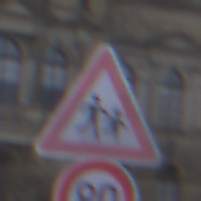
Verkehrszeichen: KinderLinks
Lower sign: Geschwindigkeit80
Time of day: MorningAfternoon
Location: Outdoor (Urban)
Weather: PartlyCloudy
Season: NotSpecified
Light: Natural